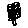
Label: tree